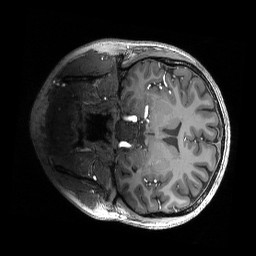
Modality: T1w
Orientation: coronal
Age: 23
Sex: female
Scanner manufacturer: siemens
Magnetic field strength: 6.98 T
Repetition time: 2.53 s
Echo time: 0.00176 s